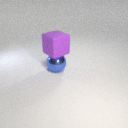
large blue metal sphere below large purple rubber cube